【题型】选择题　【知识点】立体几何　【难度】easy
在长方体$ABCD-A_{1}B_{1}C_{1}D_{1}$中，与棱$AB$异面的棱有（  ）

A．2条  \quad  B．3条  \quad  C．4条  \quad  D．5条

\vspace{0.2cm}
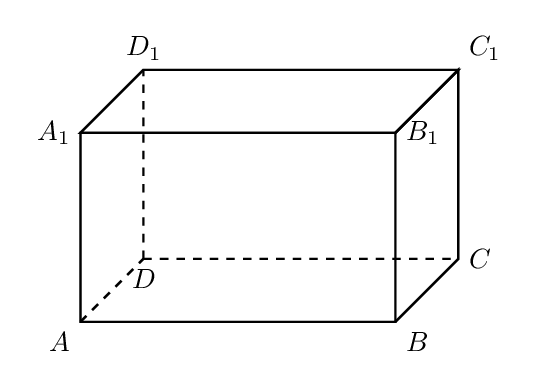
【解答】

\noindent \textbf{【答案】} C

\noindent \textbf{【分析】} 与$AB$不在同一平面内的棱即可．

\noindent \textbf{【详解】} 解：与棱$AB$异面的棱有$A_{1}D_{1}$，$B_{1}C_{1}$，$D_{1}D$，$C_{1}C$，共4条
故选：C．

\noindent \textbf{【点睛】} 此题考查了长方体的特征，长方体的面与棱之间的关系．